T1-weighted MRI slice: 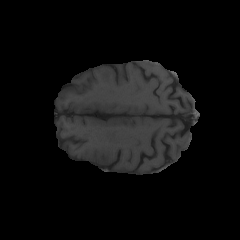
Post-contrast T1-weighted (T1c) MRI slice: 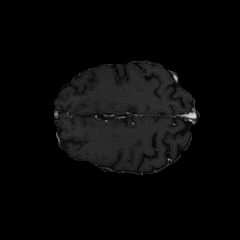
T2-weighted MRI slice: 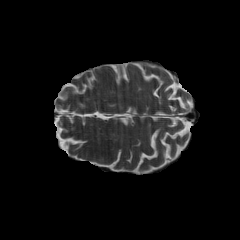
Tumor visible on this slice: no